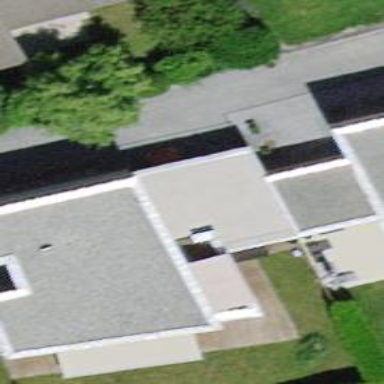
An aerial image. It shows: Carport building.